Question: Fullcalendar show "end date" one day off
json is jan 12th, to 16th, but the calendar show 12th to 15th
here is the code
'''
var calCon = $('.cal');
calCon.fullCalendar({
prev: 'left-single-arrow',
firstDay: 1,
weekends:true,
weekNumbers:true,
ignoreTimezone:false,
allDayDefault:true,
weekNumberCalculation:"ISO",
defaultView:"basicWeek",
timeFormat: 'H(:mm)',
events: {
url: "/calendarjson.xsp",
cache: false
}
})
'''
here is the json
'''
[{"color":"#3a87ad","id":"123","allday":"1","url":"/...","end":"2015-01-16T10:00:00.0+0100","start":"2015-01-12T09:00:00.0+0100","title":"Thomas Adrian"}]
'''

I am using allDayDefault because time is not important.
What am I doing wrong?
I am using the latest fullcalender 2.2.5
I have tried to change the time but it is still the same
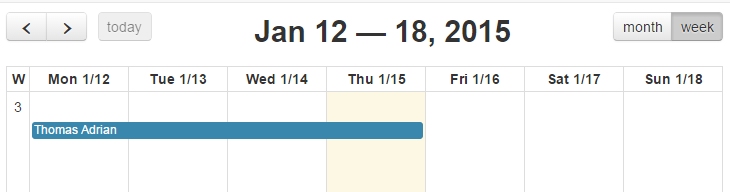
Answer: FullCalendar.js uses exclusive end moments. The documentation says it <URL>. It means that the end moment of an event does not belong to the time interval from start to end, but marks the point in time right after that interval.
The important point here is that you set default for allDay to true. You use '2015-01-16T10:00:00.0+0100' as endpoint for the event. But an allDay event does NOT keep time information internally in fullCalendar. It strips off the time and only keeps the date. You use '2015-01-16T10:00:00.0+0100' as endpoint. The time is stripped and end is made exclusive which results in '2015-01-15T23:59:59.0+0100', what is the result you see in your fullCalendar. You should have used '2015-01-17T00:00:00.0+0100' as end for your allDay event, to have it span to January 16th 23:59:59.